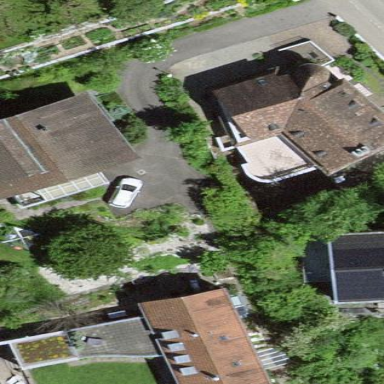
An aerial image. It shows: Detached building.